Question: Good day, I have the path set up in Unity 5.5.0f3 Personal,and I know that the path is correct, but when I build for android after switching platforms, I get the following message :
> Unable to list target platforms. Please make sure the android sdk path is correct.
I tried to reset the path again and have it set in my environment variables, but still no luck.

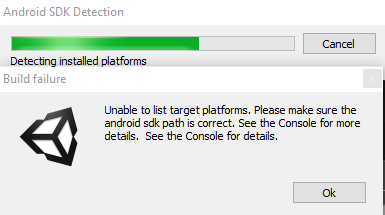
Answer: It's happening because Unity is unable to detect targets platform try to open SDK manager and redownload your minimum API and the target API.